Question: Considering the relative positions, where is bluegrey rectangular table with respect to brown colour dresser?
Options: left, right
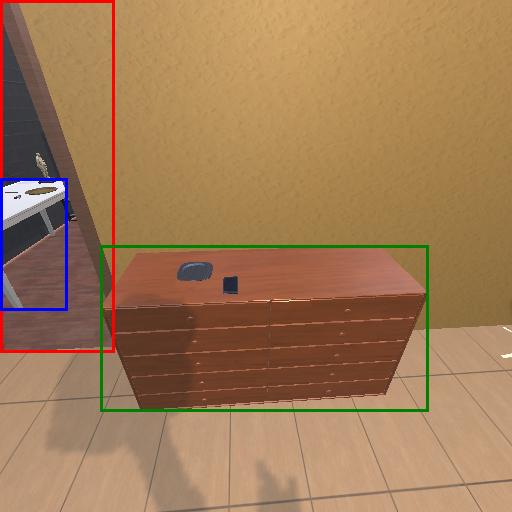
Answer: left